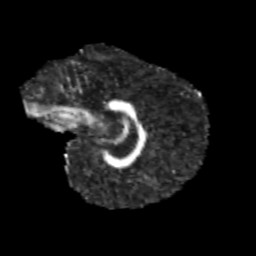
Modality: FA
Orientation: sagittal
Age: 12
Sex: male
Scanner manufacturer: siemens
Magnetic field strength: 3 T
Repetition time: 3.8 s
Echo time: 0.07 s